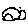
Label: cloud